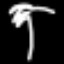
Label: palm tree